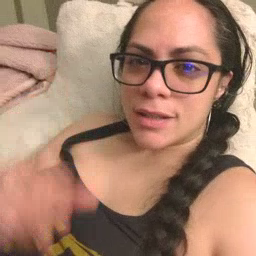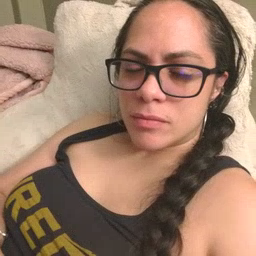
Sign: wake